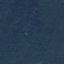
Label: Forest